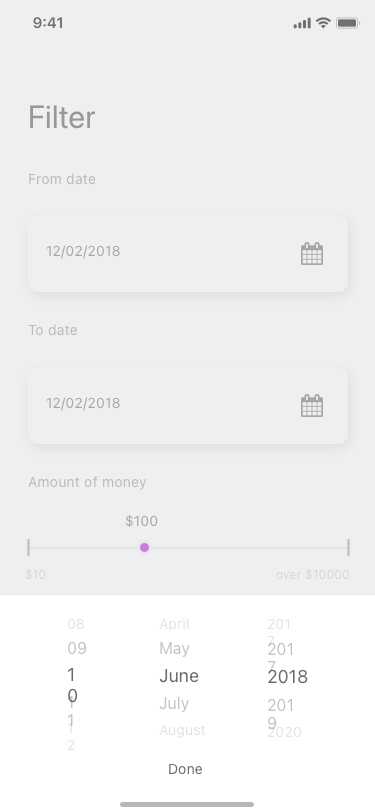
Text in this UI design:
Filter
From date
12/02/2018
To date
12/02/2018
Amount of money
$10
over $10000
$100
Apply
June
July
August
May
April
10
11
12
09
08
2018
2019
2020
2017
2017
Done